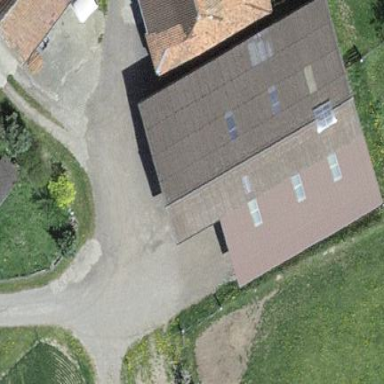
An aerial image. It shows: Garage building.